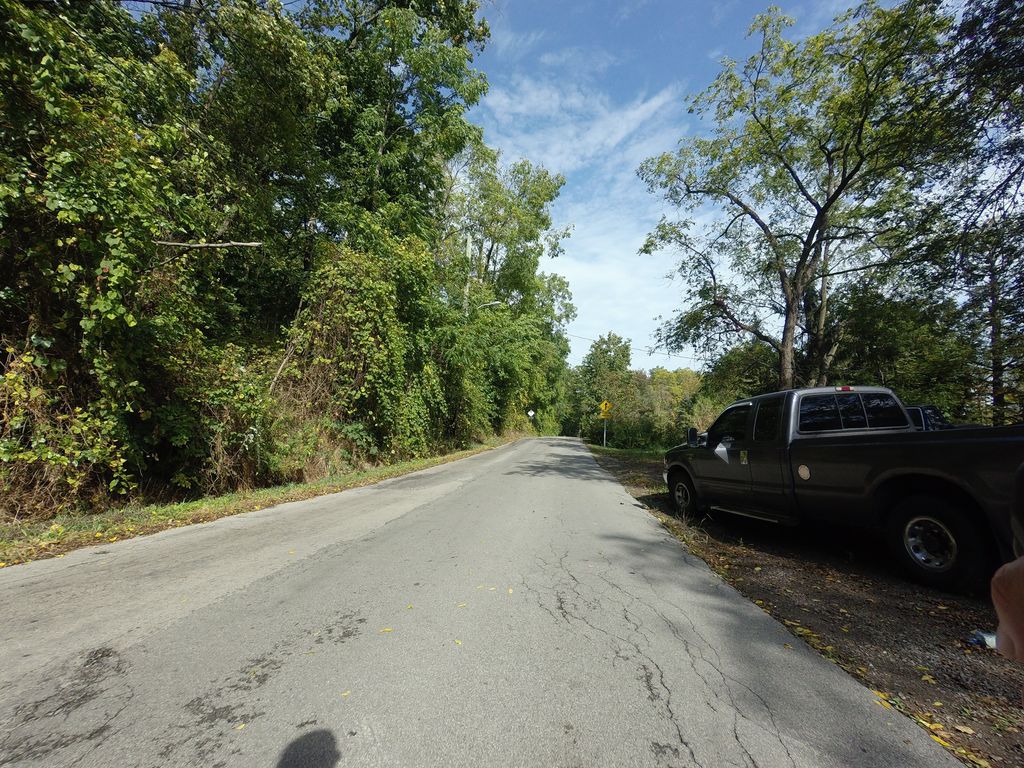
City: hamilton